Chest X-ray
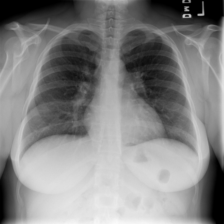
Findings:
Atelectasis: negative
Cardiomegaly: negative
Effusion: negative
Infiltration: negative
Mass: negative
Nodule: negative
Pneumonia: negative
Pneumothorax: negative
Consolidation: negative
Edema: negative
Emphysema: negative
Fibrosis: negative
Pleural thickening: negative
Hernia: negative